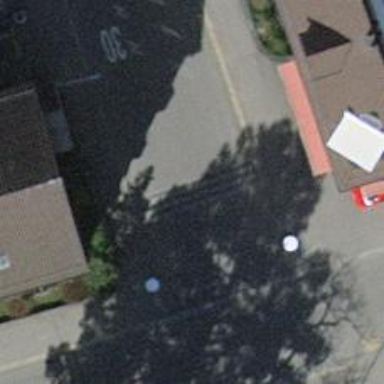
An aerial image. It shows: Table-style traffic calming feature.